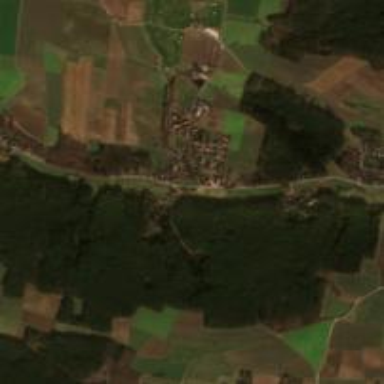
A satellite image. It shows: Village.